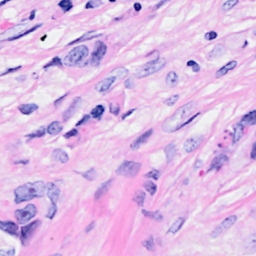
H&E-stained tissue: Breast